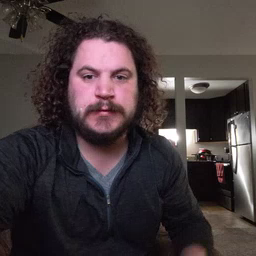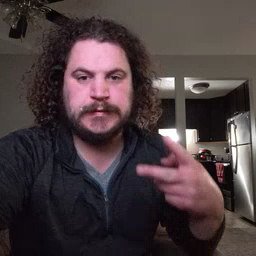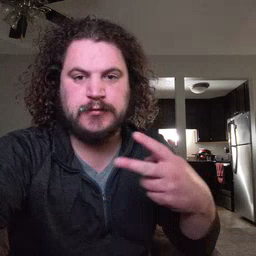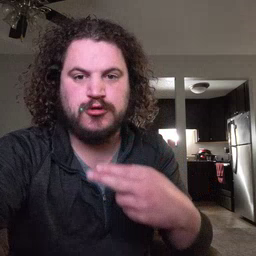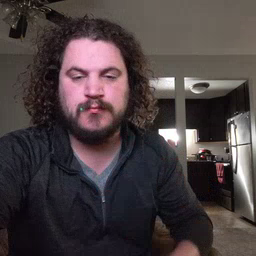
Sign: scissors